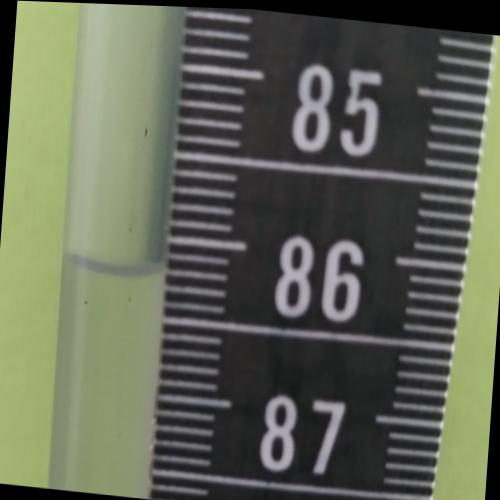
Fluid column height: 86.2 cm